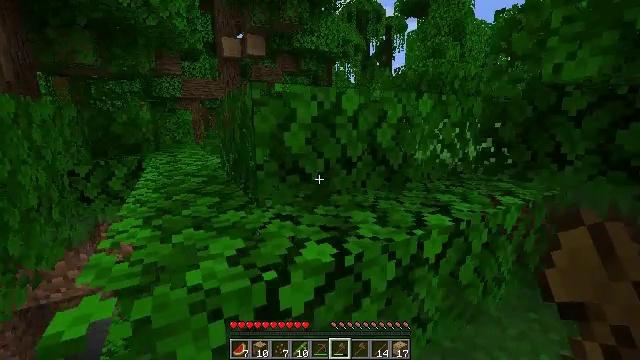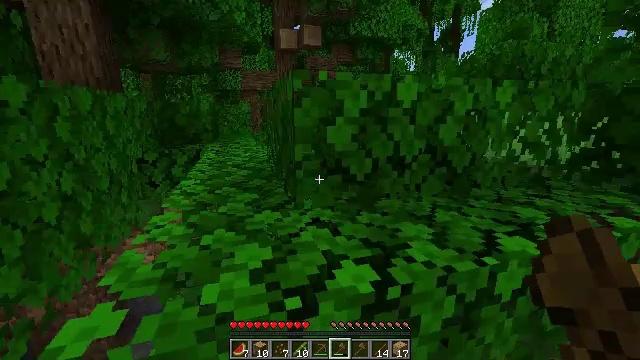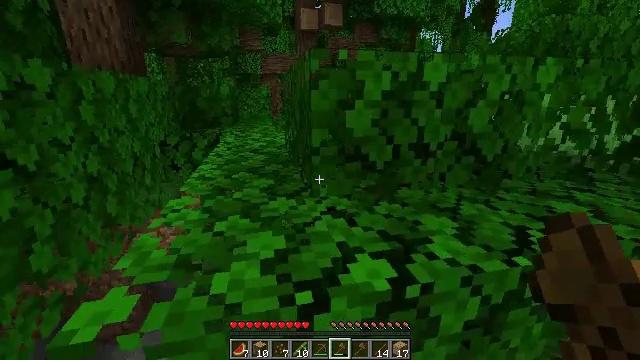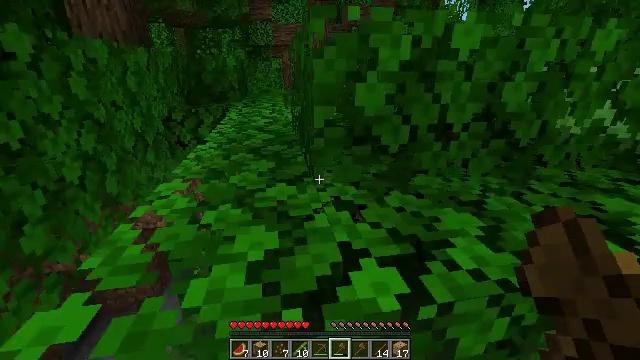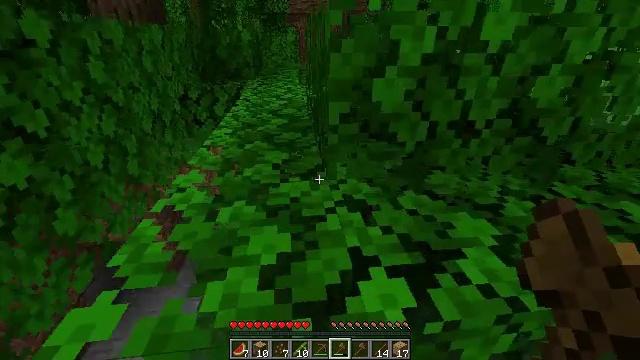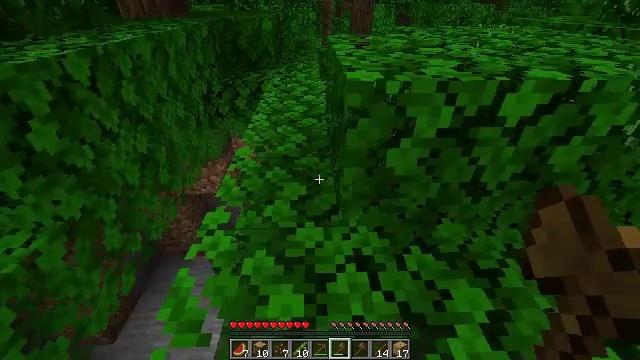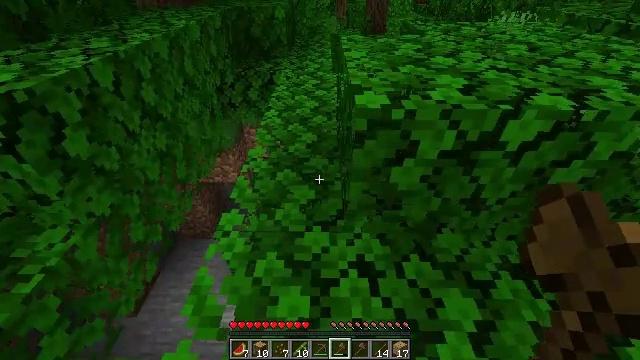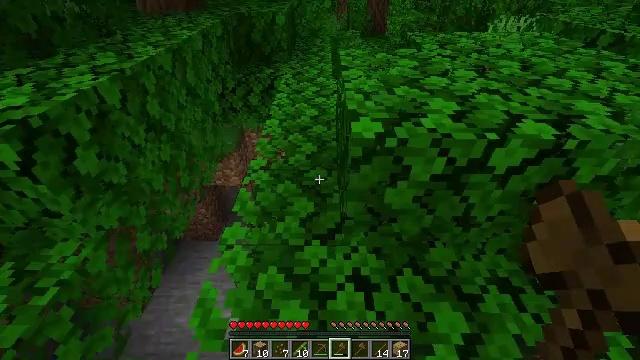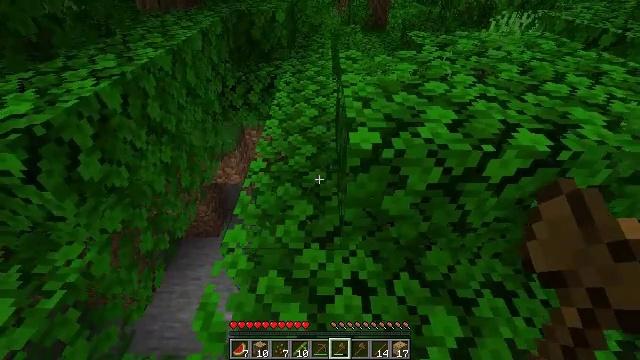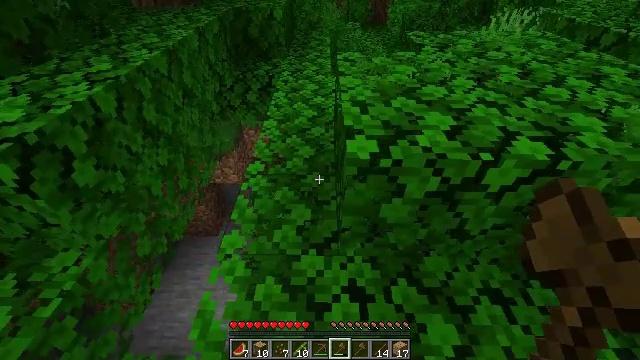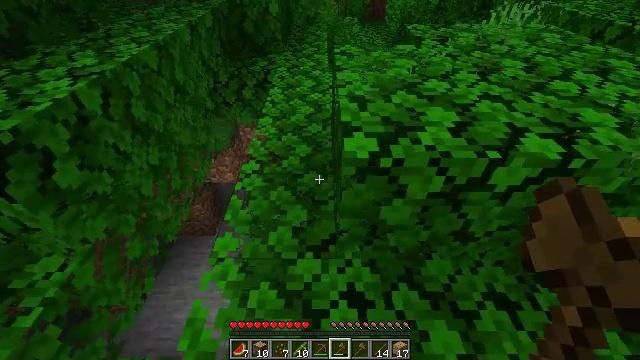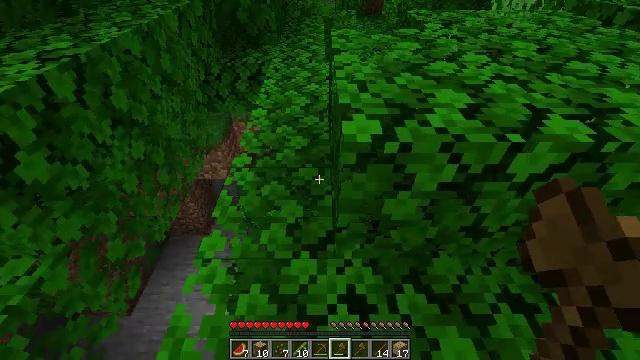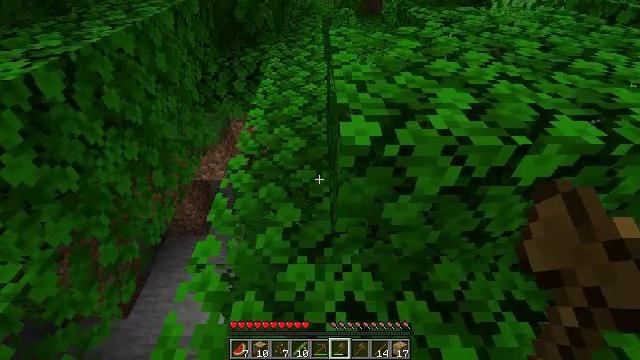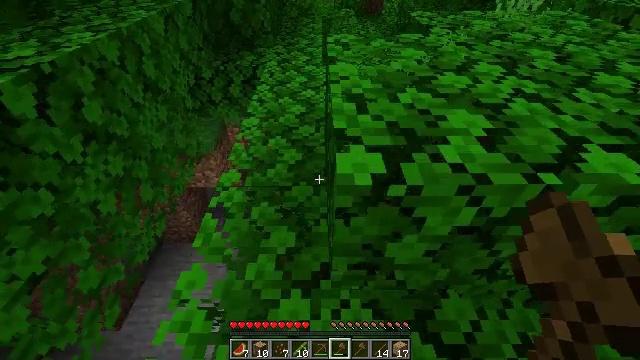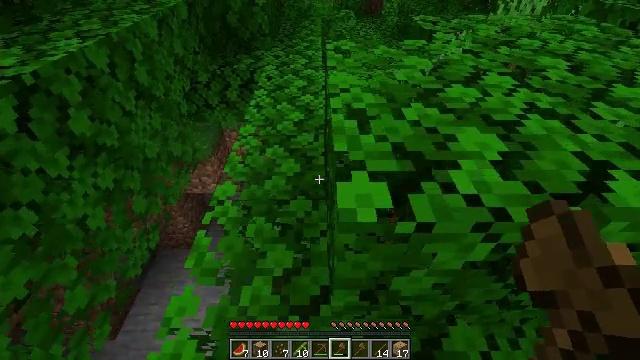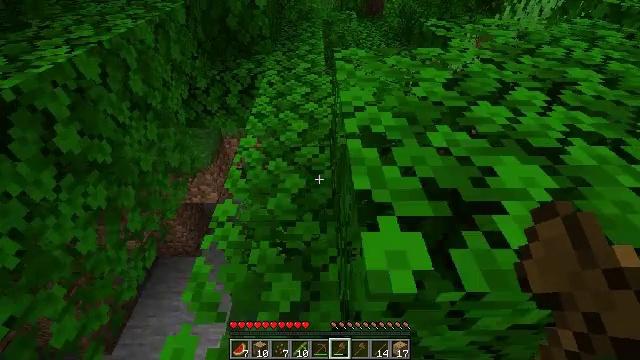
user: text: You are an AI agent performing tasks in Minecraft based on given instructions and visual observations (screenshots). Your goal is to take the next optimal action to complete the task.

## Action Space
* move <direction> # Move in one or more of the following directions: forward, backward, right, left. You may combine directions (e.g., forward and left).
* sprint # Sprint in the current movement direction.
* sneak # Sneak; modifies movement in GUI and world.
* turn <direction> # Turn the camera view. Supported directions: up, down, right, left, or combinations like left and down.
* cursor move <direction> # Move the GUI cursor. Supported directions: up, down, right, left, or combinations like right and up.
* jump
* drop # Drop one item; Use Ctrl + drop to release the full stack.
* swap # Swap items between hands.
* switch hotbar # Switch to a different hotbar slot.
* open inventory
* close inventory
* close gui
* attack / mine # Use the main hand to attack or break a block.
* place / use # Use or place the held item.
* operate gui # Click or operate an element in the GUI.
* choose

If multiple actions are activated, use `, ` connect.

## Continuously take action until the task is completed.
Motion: motion action
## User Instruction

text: Mine a melon block.
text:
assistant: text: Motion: move forward, turn left and down
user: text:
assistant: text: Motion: turn left and down
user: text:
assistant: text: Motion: move forward, turn left and down
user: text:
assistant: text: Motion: move forward, turn left and down, jump
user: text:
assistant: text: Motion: move forward, turn left and down, jump
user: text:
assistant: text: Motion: move forward, turn left and down, jump
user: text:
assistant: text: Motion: move forward, jump
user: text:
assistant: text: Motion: move forward, turn down, jump
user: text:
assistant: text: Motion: move forward
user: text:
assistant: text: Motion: move forward
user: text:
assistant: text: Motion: move forward
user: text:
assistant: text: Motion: move forward
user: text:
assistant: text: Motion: move forward
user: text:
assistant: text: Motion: move forward
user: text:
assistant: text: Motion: move forward and move left
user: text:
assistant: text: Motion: move forward and move left
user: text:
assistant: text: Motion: move forward and move left
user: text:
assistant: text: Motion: move forward and move left
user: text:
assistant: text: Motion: move forward and move left
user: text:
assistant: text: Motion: move forward and move left
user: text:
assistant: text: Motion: move forward and move left, turn right
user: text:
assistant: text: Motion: move forward, turn right and down
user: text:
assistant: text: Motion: move forward, turn right
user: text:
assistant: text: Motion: move forward, turn right
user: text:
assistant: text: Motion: move forward, turn right and up
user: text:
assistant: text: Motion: move forward, turn right
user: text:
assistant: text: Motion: move forward, turn right
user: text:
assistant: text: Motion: move forward, turn right
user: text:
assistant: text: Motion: move forward
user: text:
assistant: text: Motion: move forward, turn right